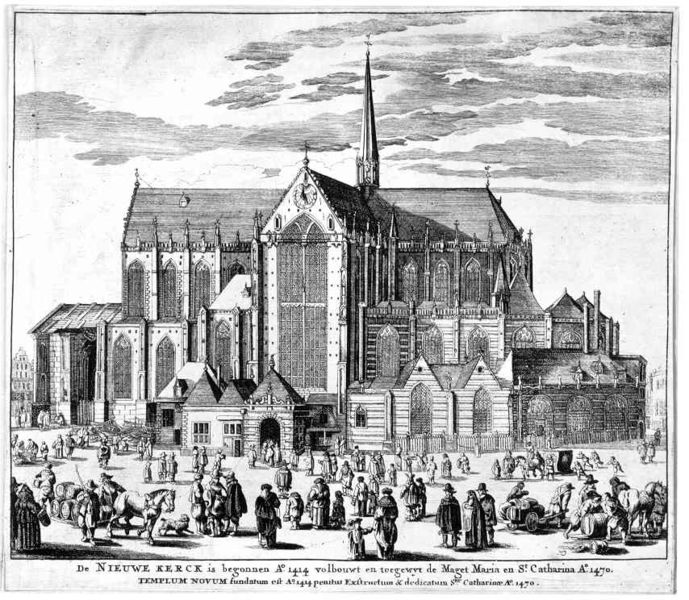
Titel: Die Nieuwe Kerk in Amsterdam
Künstler: Anonym (17. Jh. NL)
Standort: Karlsruhe
Institution: Staatliche Kunsthalle Karlsruhe
Schlagwörter: dunkel, himmel, weiß, wolken, frauen, kirchturm, menschen, stadt, fenster, glas, hüte, licht, männer, schwarz, skizze, szene, säulen, zeichnung, dach, gebäude, haus, hund, zaun, leute, masse, menge, versammlung, architektur, mensch, spitze, holland, niederlande, häuser, kirche, kind, blatt, gotik, renaissance, karren, kinder, pferd, pferde, turm, holzschnitt, schiff, schrift, giebel, grafik, graphik, spazieren, kutsche, markt, platz, schubkarre, wagen, spitz, inschrift, uhr, hoch, tor, anbau, wände, eingang, religion, türme, dom, groß, druck, schwarzweiss, druckgrafik, stich, lithografie, scharz, text, fass, münster, kathedrale, langhaus, aussenansicht, portal, glocke, glasfenster, gotisch, querhaus, spitzbögen, mauern, mittelalter, klerus, chor, marktplatz, schlitten, fässer, abtei, belebt, kupferstich, gespann, sakral, neue, gläubige, sakralbau, masswerk, legende, turmuhr, fuhrwerk, stadtbild, pferdewagen, vorplatz, kapellen, fialen, strebewerk, dachreiter, kirchenfenster, domplatz, fiale, pilger, waren, kirchplatz, renaisance, stadtleben, absys, pferdee, poral, 1600, 160, 1414, ely, schrqaffur, de nieuwe kerck, neue kirche, 1470, nieuwe kerk, neue kirche amsterdam, neue kirche antwerpen, niewe kerck, kerck, 111414, sankt katharin, kaprellen